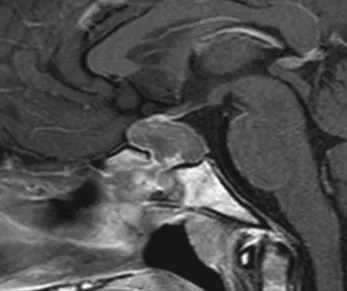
(C and D) Postoperative gadolinium-enhanced T1 weighted MRI: persistence of heterogeneous asymmetrical mass with infiltration of the sphenoidal sinus near the optic chiasm.
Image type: radiology (mri)